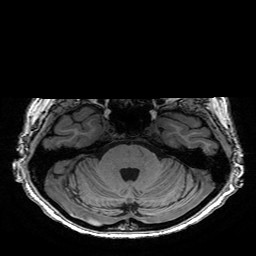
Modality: T1w
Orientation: coronal
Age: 71
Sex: female
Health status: healthy
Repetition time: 2.53 s
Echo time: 0.0034 s